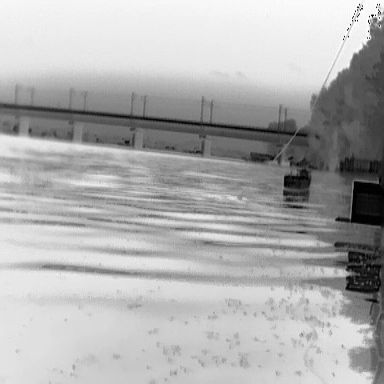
There is a liner in the infrared image.